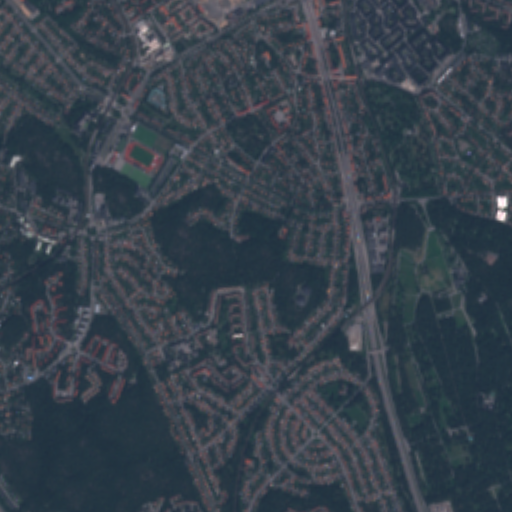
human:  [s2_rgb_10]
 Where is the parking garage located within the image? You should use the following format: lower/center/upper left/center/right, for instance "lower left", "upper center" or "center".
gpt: The parking garage is located in the upper right of the image.
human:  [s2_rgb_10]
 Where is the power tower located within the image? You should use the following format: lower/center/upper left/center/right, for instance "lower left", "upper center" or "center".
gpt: There is no power tower in the image.